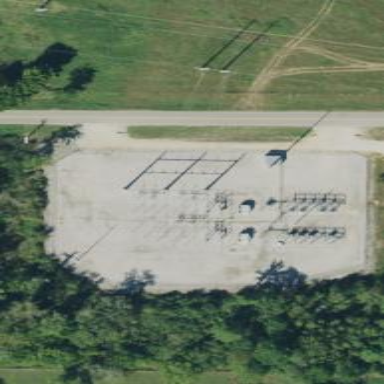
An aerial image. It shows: Distribution level power substation enclosed by fence.